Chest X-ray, AP view. Patient: 51 years old, sex M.
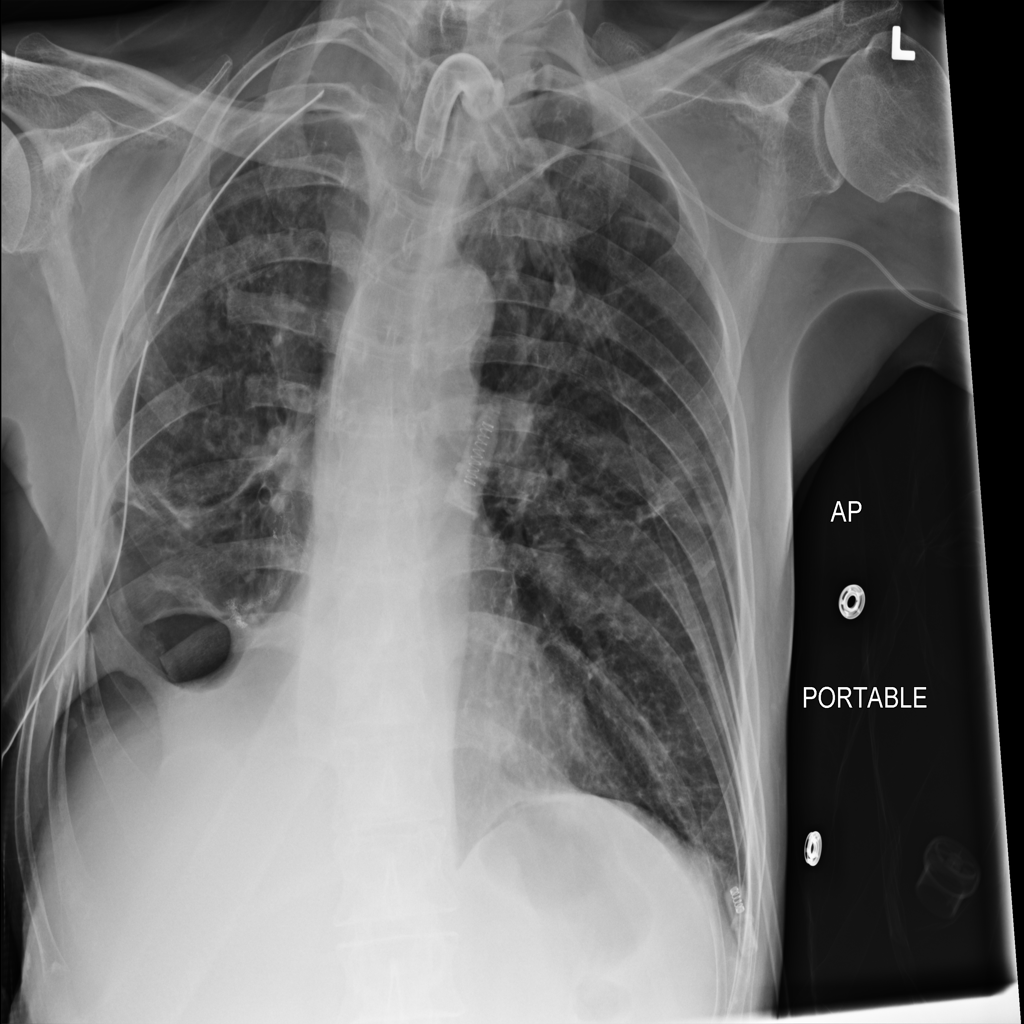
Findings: Nodule